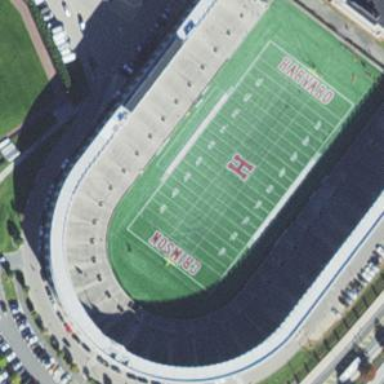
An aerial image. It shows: American football pitch with artificial turf.